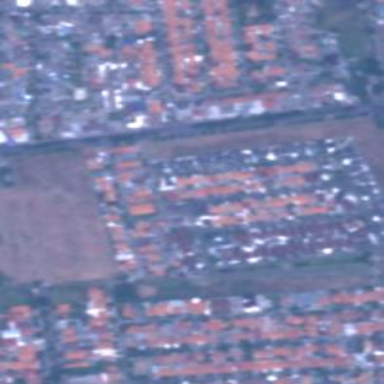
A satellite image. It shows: Residential area.